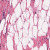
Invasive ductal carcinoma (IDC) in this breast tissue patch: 0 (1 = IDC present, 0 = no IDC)